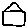
Label: house